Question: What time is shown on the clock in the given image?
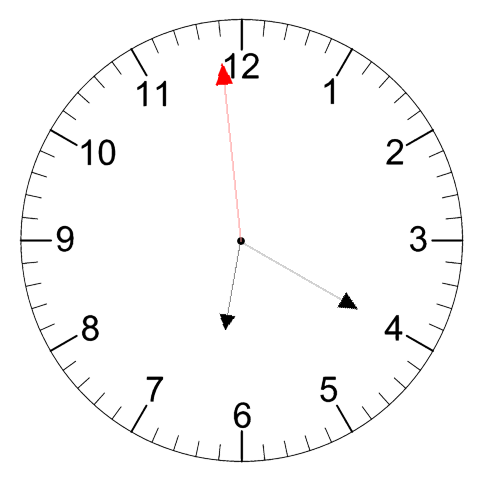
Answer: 06:19:59